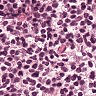
Metastatic tissue present: no